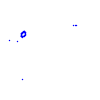
Particle: proton